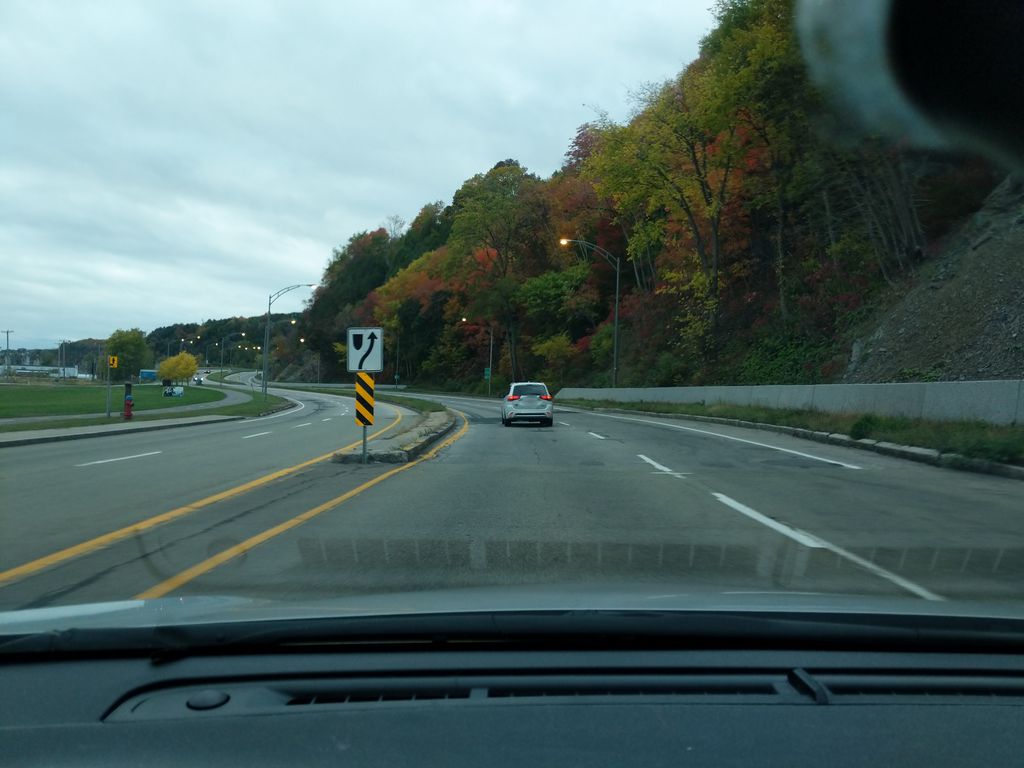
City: quebec_city